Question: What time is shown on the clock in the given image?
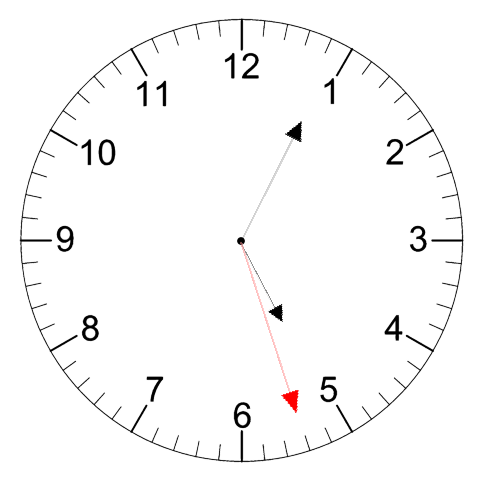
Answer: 05:04:27